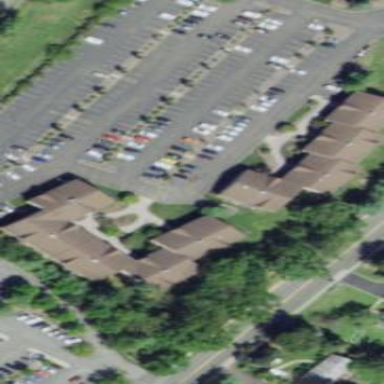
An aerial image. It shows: Office building.